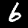
Digit: 6